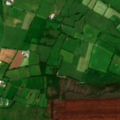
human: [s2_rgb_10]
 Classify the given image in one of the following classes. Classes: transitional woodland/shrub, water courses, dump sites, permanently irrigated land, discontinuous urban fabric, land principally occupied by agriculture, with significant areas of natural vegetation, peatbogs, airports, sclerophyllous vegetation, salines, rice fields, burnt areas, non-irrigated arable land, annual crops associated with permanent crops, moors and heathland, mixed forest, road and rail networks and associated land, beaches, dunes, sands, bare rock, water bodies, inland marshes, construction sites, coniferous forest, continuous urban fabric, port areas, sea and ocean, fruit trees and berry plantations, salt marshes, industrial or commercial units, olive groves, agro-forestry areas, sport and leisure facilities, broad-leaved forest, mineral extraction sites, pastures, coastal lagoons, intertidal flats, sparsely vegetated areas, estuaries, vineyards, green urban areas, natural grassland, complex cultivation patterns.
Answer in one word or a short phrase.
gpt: pastures, peatbogs